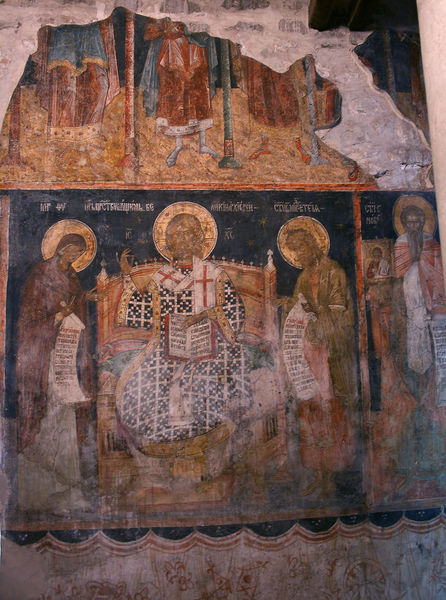
Titel: Petrus und Paulus Kirche Innenraum
Standort:  (EU - Bulgarien); Veliko Tirnovo (EU - Bulgarien)
Schlagwörter: blau, gott, männer, schwarz, rot, muster, ornament, bart, wand, vorhang, kirche, gold, sessel, blatt, schrift, mauer, figuren, thron, buch, kreuz, seite, illustration, text, schriften, buchseite, fragment, heiligenschein, putz, christus, rollen, schriftrolle, heilige, fresko, fresco, defekt, schriftrollen, schriftband, talmud, rot#